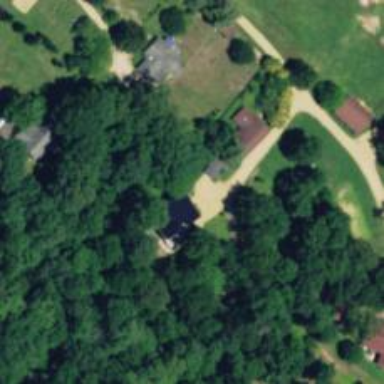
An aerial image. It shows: Driveway leading to service road.